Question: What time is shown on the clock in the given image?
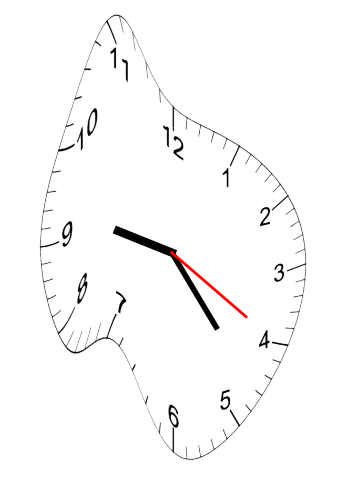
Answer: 09:23:20